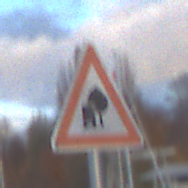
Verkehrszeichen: UnzureichendesLichtraumprofil
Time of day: SunriseSunset
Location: Outdoor (Suburban)
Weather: PartlyCloudy
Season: NotSpecified
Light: Natural